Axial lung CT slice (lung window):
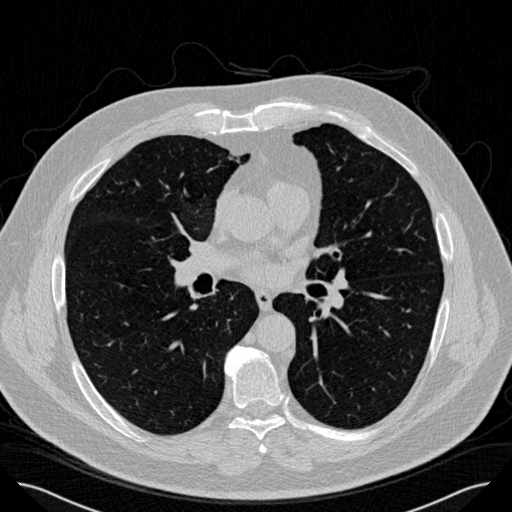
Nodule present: no